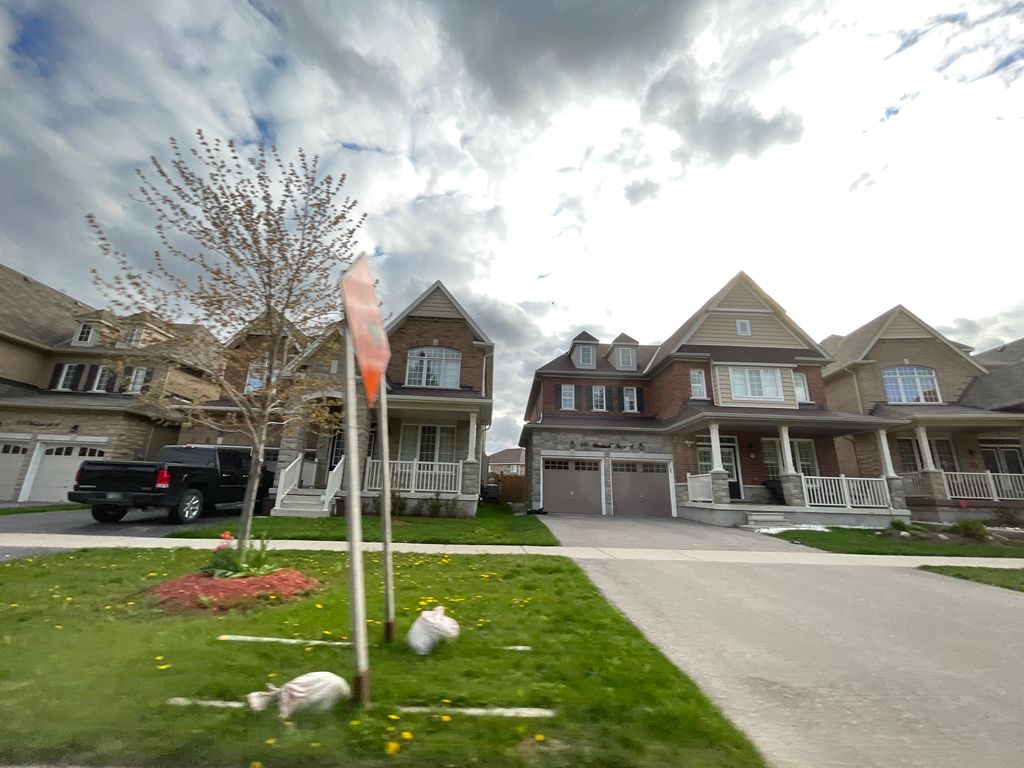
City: kitchener-waterloo